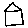
Label: house